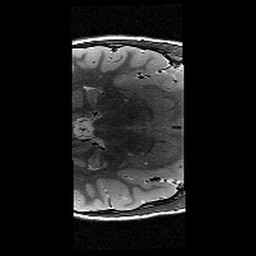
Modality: T2w
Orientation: axial
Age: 9
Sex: male
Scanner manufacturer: siemens
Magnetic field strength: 3 T
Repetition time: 9.23 s
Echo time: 0.067 s